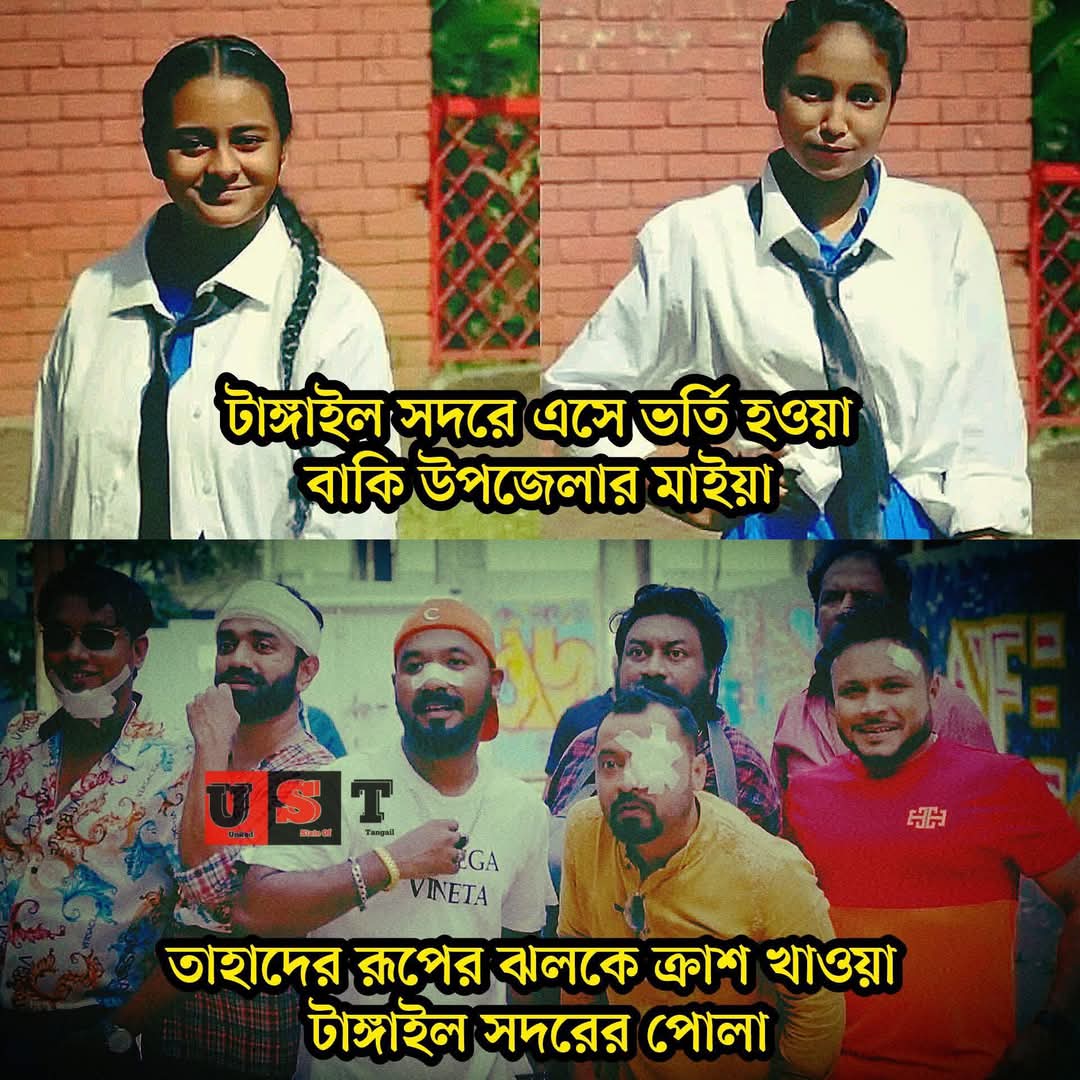
Text: টাঙ্গাইল সদরে এসে ভর্তি হওয়া বাকি উপজেলার মাইয়া
তাহাদের রূপের ঝলকে ক্রাশ খাওয়া টাঙ্গাইল সদরের পোলা
Label: Non Hate